Interaction volume radius: 5 \u00c5
Interaction volume height: 20 \u00c5
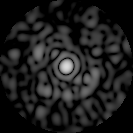
Disorder parameter: 0.853